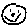
Label: smiley face